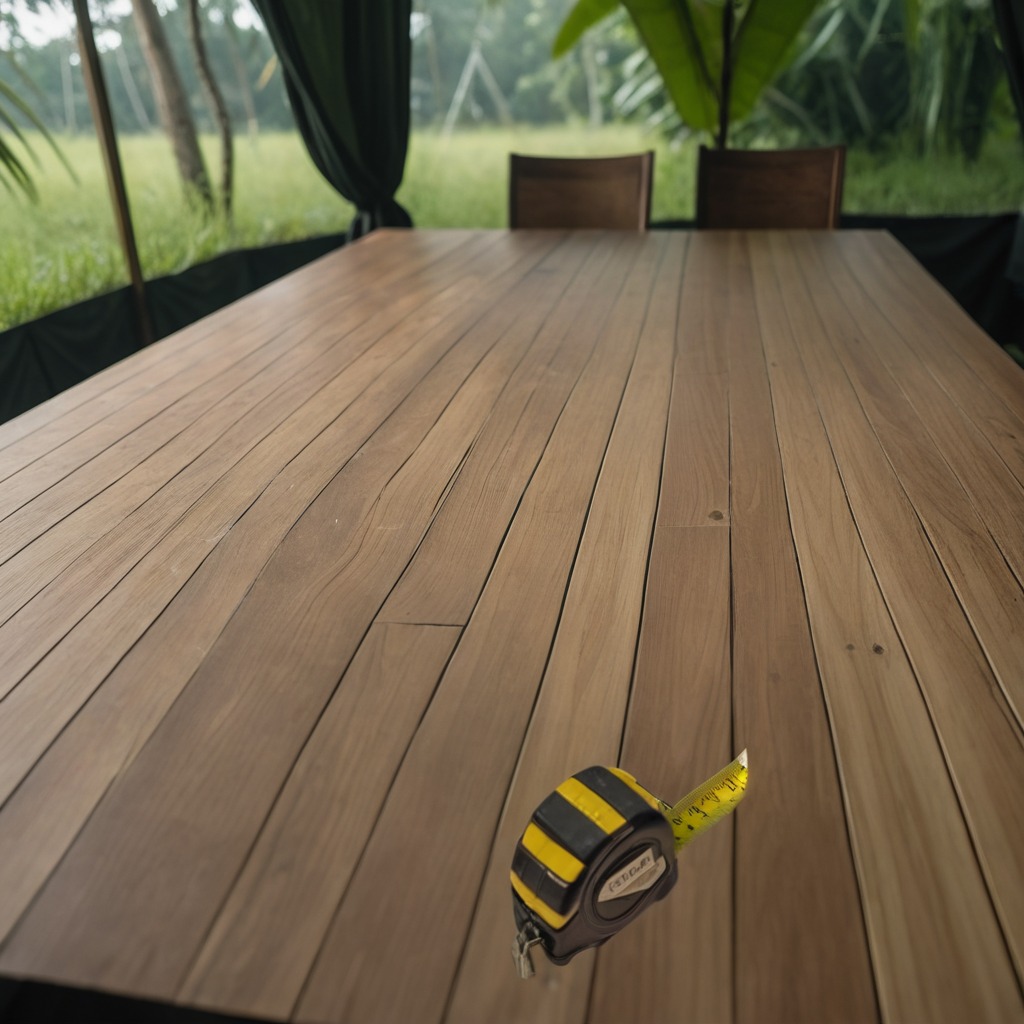
A measuring tape is lying on the wooden table inside a jungle field workshop tent.